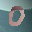
Label: 0